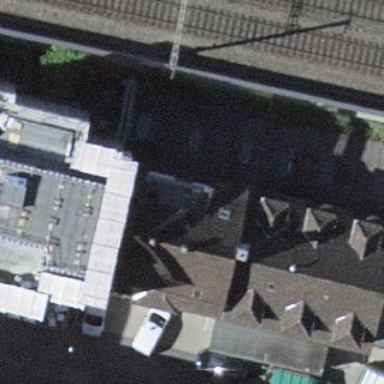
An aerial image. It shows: Part of building.